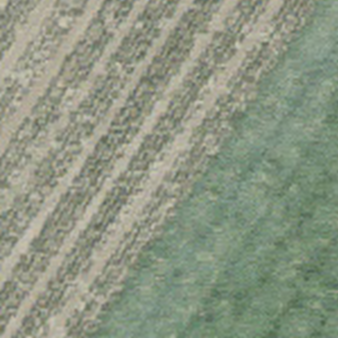
Label: other